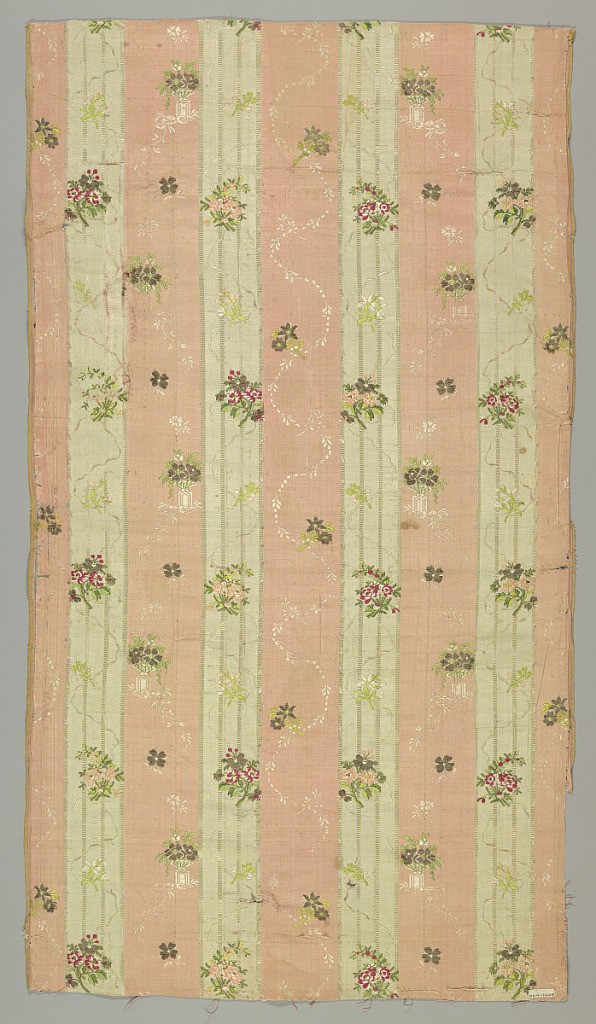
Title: Fragments
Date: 1750–1800
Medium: silk Technique: plain weave with supplementary warps and supplementary wefts
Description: Scattered floral sprigs on pink and white stripes.